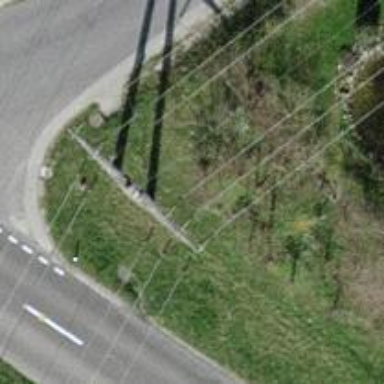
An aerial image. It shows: Power pole.